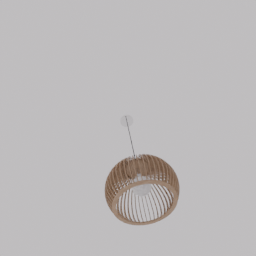
Label: lighting